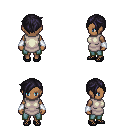
a pixel art fantasy rpg character, female body template, human, dark skin, white tunic, teal pants, raven pixie cut hairstyle, white cloth bracers, ghillies, four views (front, back, left, right), 2x2 character sprite sheet, small pixel art, hard edges, no anti-aliasing